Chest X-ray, AP view. Patient: 33 years old, sex F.
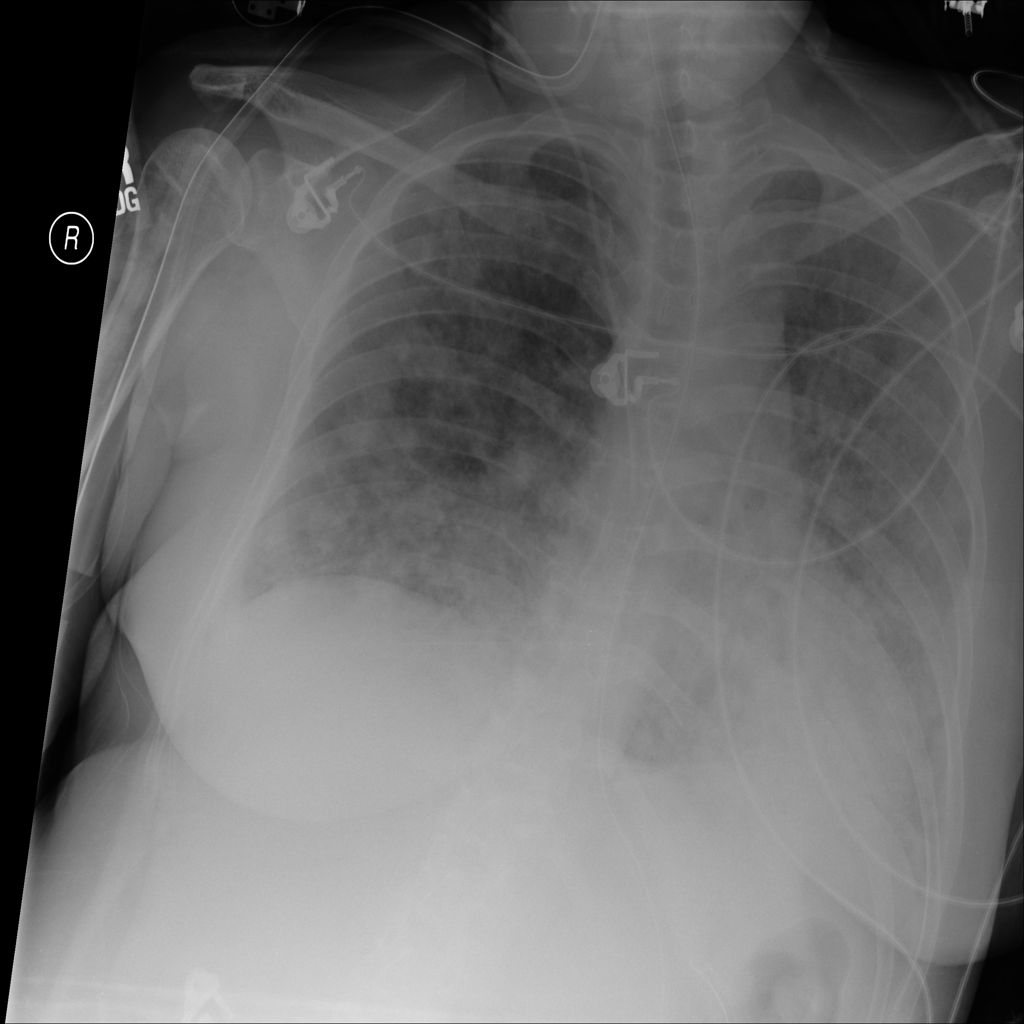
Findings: Consolidation, Infiltration